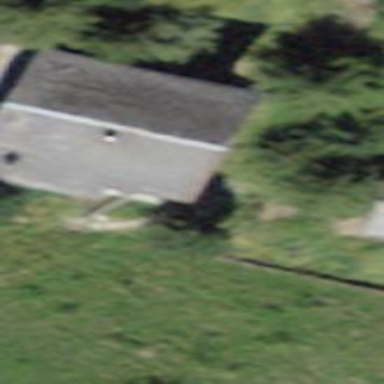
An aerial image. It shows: Building with tile roof.